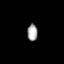
Tissue: lung
Cell type: Epithelial cells
Senescence score: 0.6551
Nuclear area (px): 169
Mean DAPI intensity: 165.941